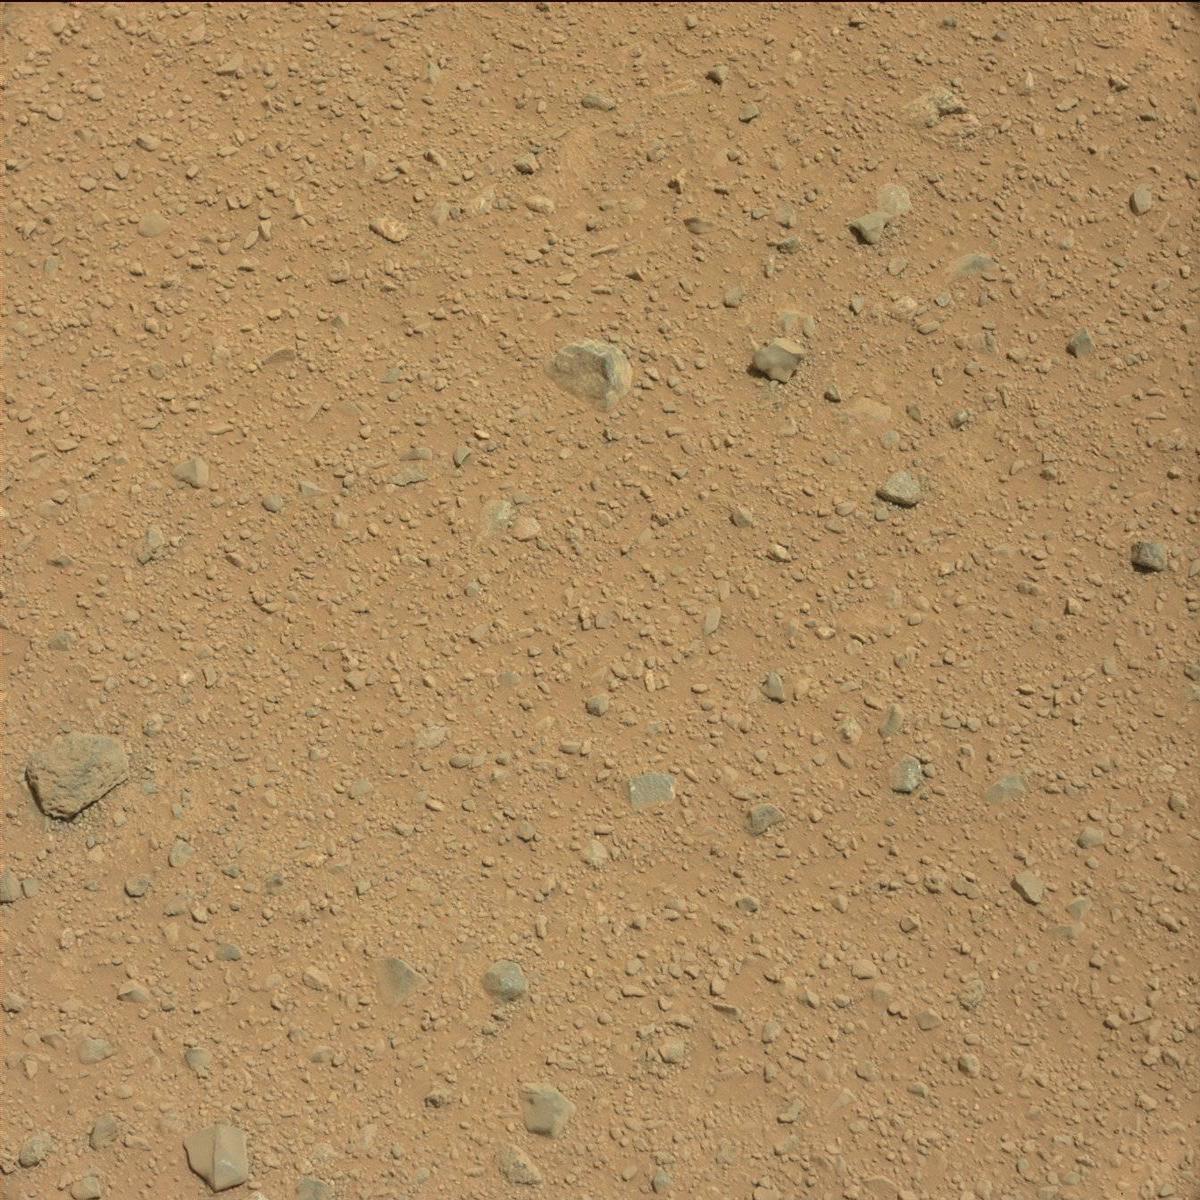
Terrain classes present: Bedrock, Rock, Sand / Soil